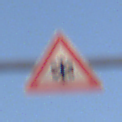
Verkehrszeichen: SchneeOderEisglaette
Umgebung: Outdoor, Urban
Tageszeit: SunriseSunset
Wetter: Clear
Licht: Natural
Jahreszeit: NotSpecified
Kontrast: MediumContrast